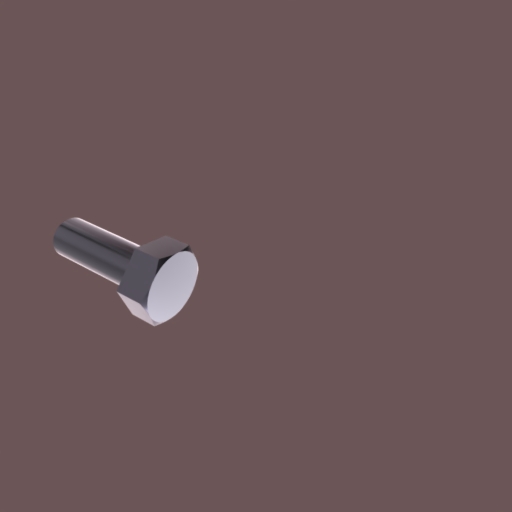
Label: bolt